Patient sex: M
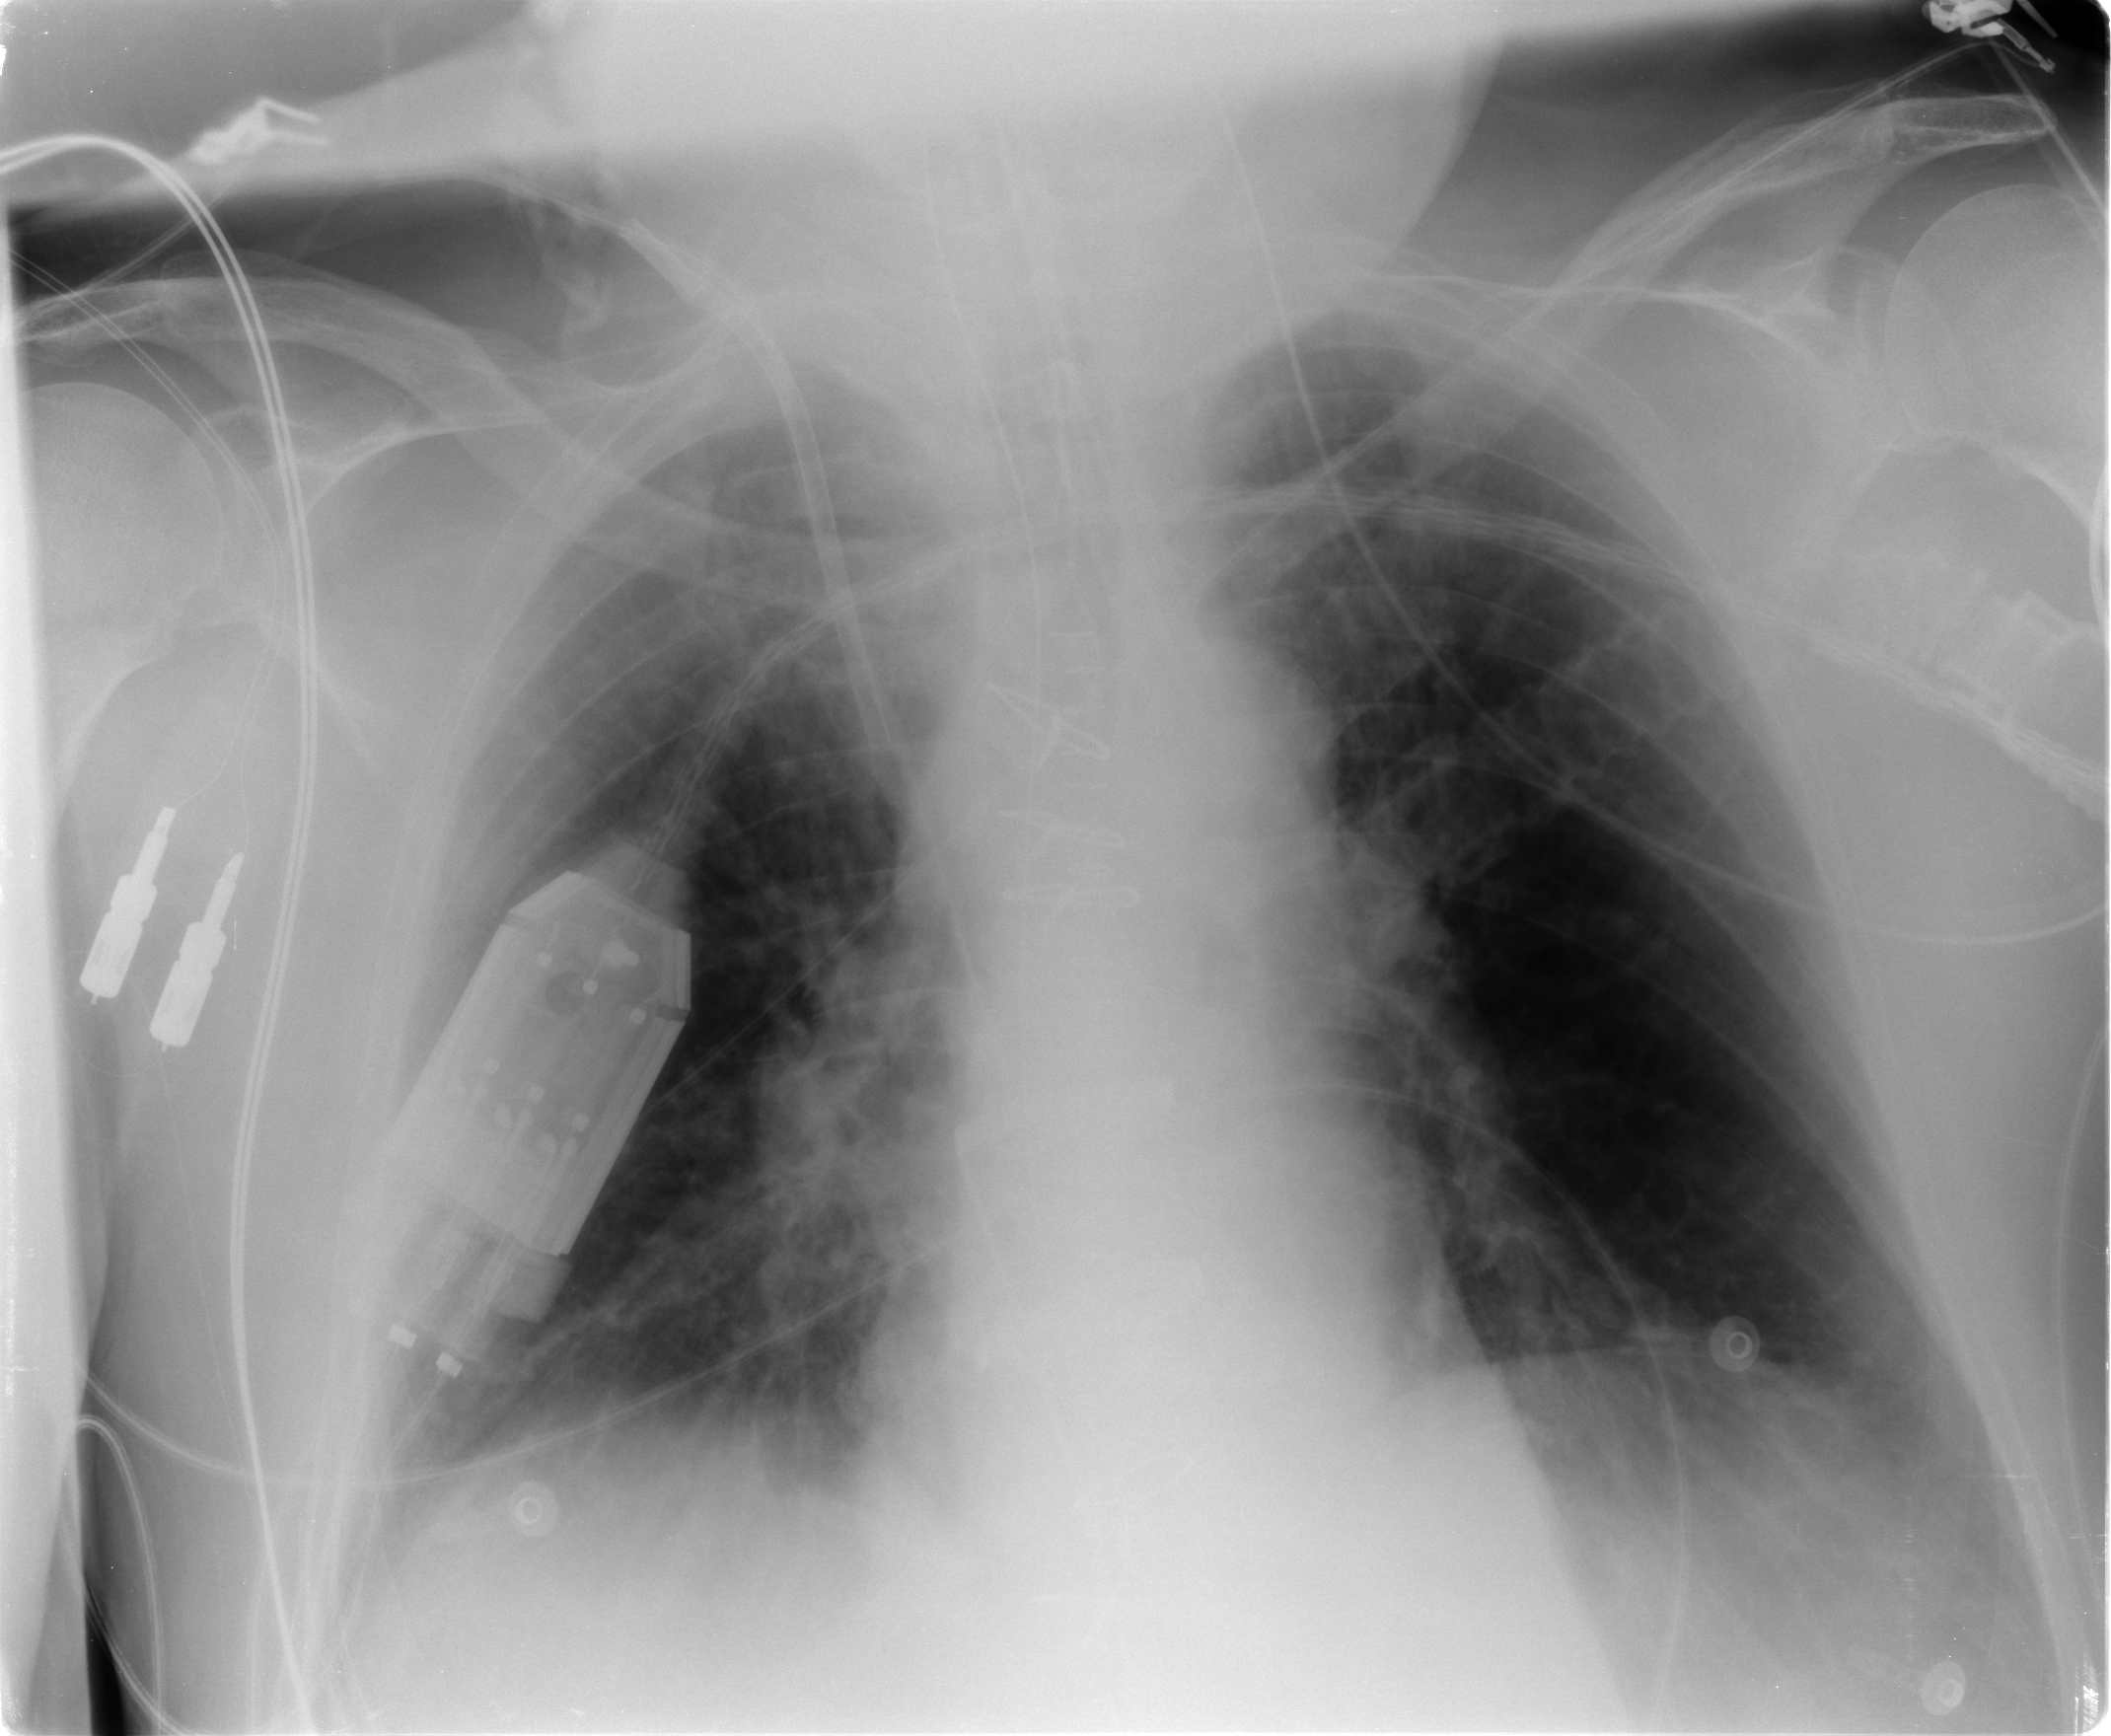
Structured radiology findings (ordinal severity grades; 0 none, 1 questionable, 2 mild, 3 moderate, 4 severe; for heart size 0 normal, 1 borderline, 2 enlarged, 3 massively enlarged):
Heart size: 0
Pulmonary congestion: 2
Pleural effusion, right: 2
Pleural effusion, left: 2
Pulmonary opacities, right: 0
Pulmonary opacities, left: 0
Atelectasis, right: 2
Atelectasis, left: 2